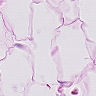
Metastatic tissue present: no